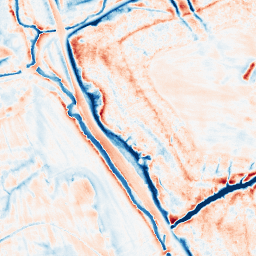
Category: edge_preserving
Decomposition family: anisotropic_diffusion
Decomposition parameters: iterations: 50
kappa: 100
gamma: 0.2
Upsampling method: bicubic
Upsampling parameters: scale: 4
Upsampling scale: 4